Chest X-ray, AP view. Patient: 59 years old, sex F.
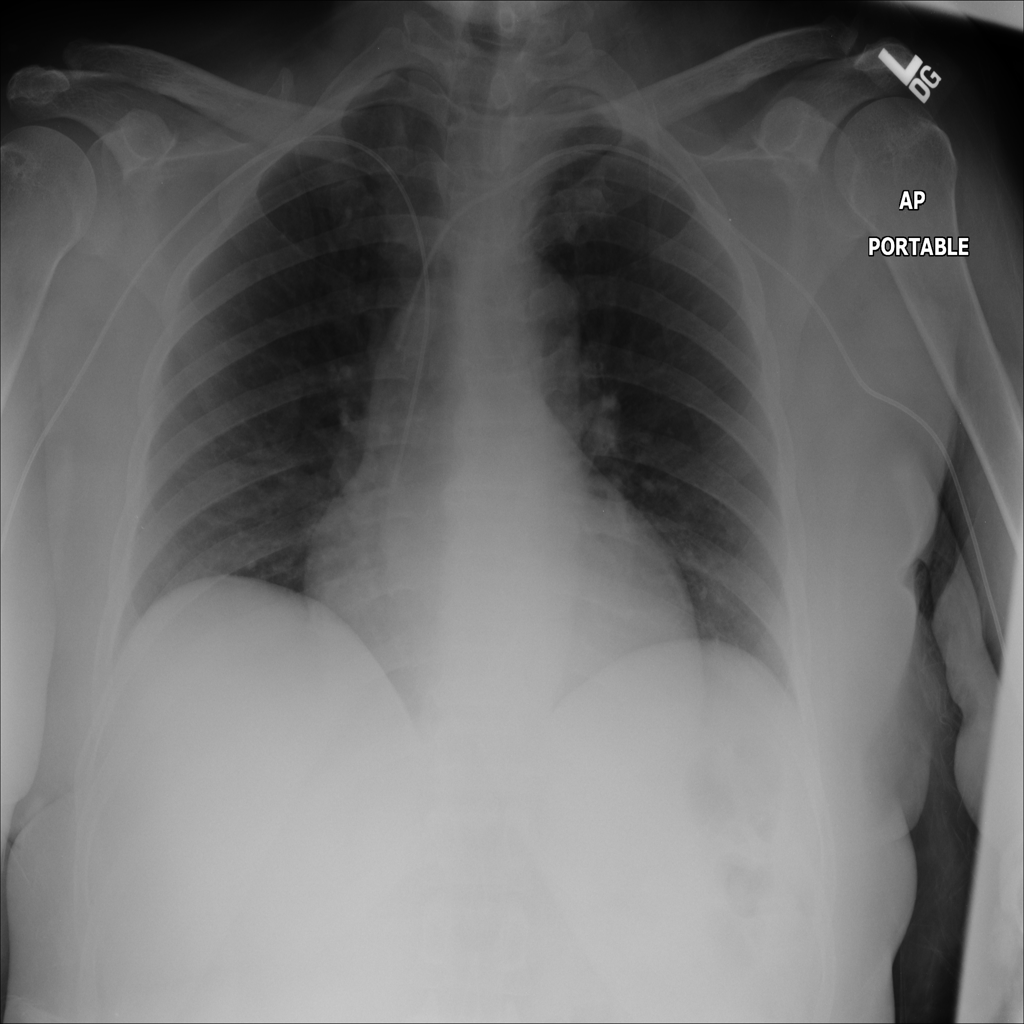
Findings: No Finding